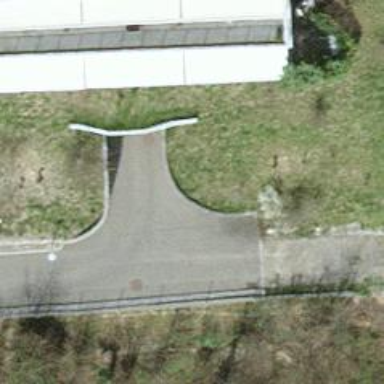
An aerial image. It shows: Parking entrance.